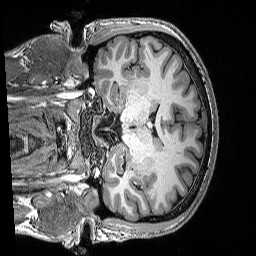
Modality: T1w
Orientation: coronal
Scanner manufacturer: siemens
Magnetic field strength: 3 T
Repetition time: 2.53 s
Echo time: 0.0033 s